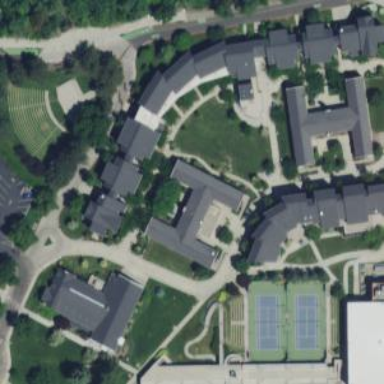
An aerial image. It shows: Dormitory building.